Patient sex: M
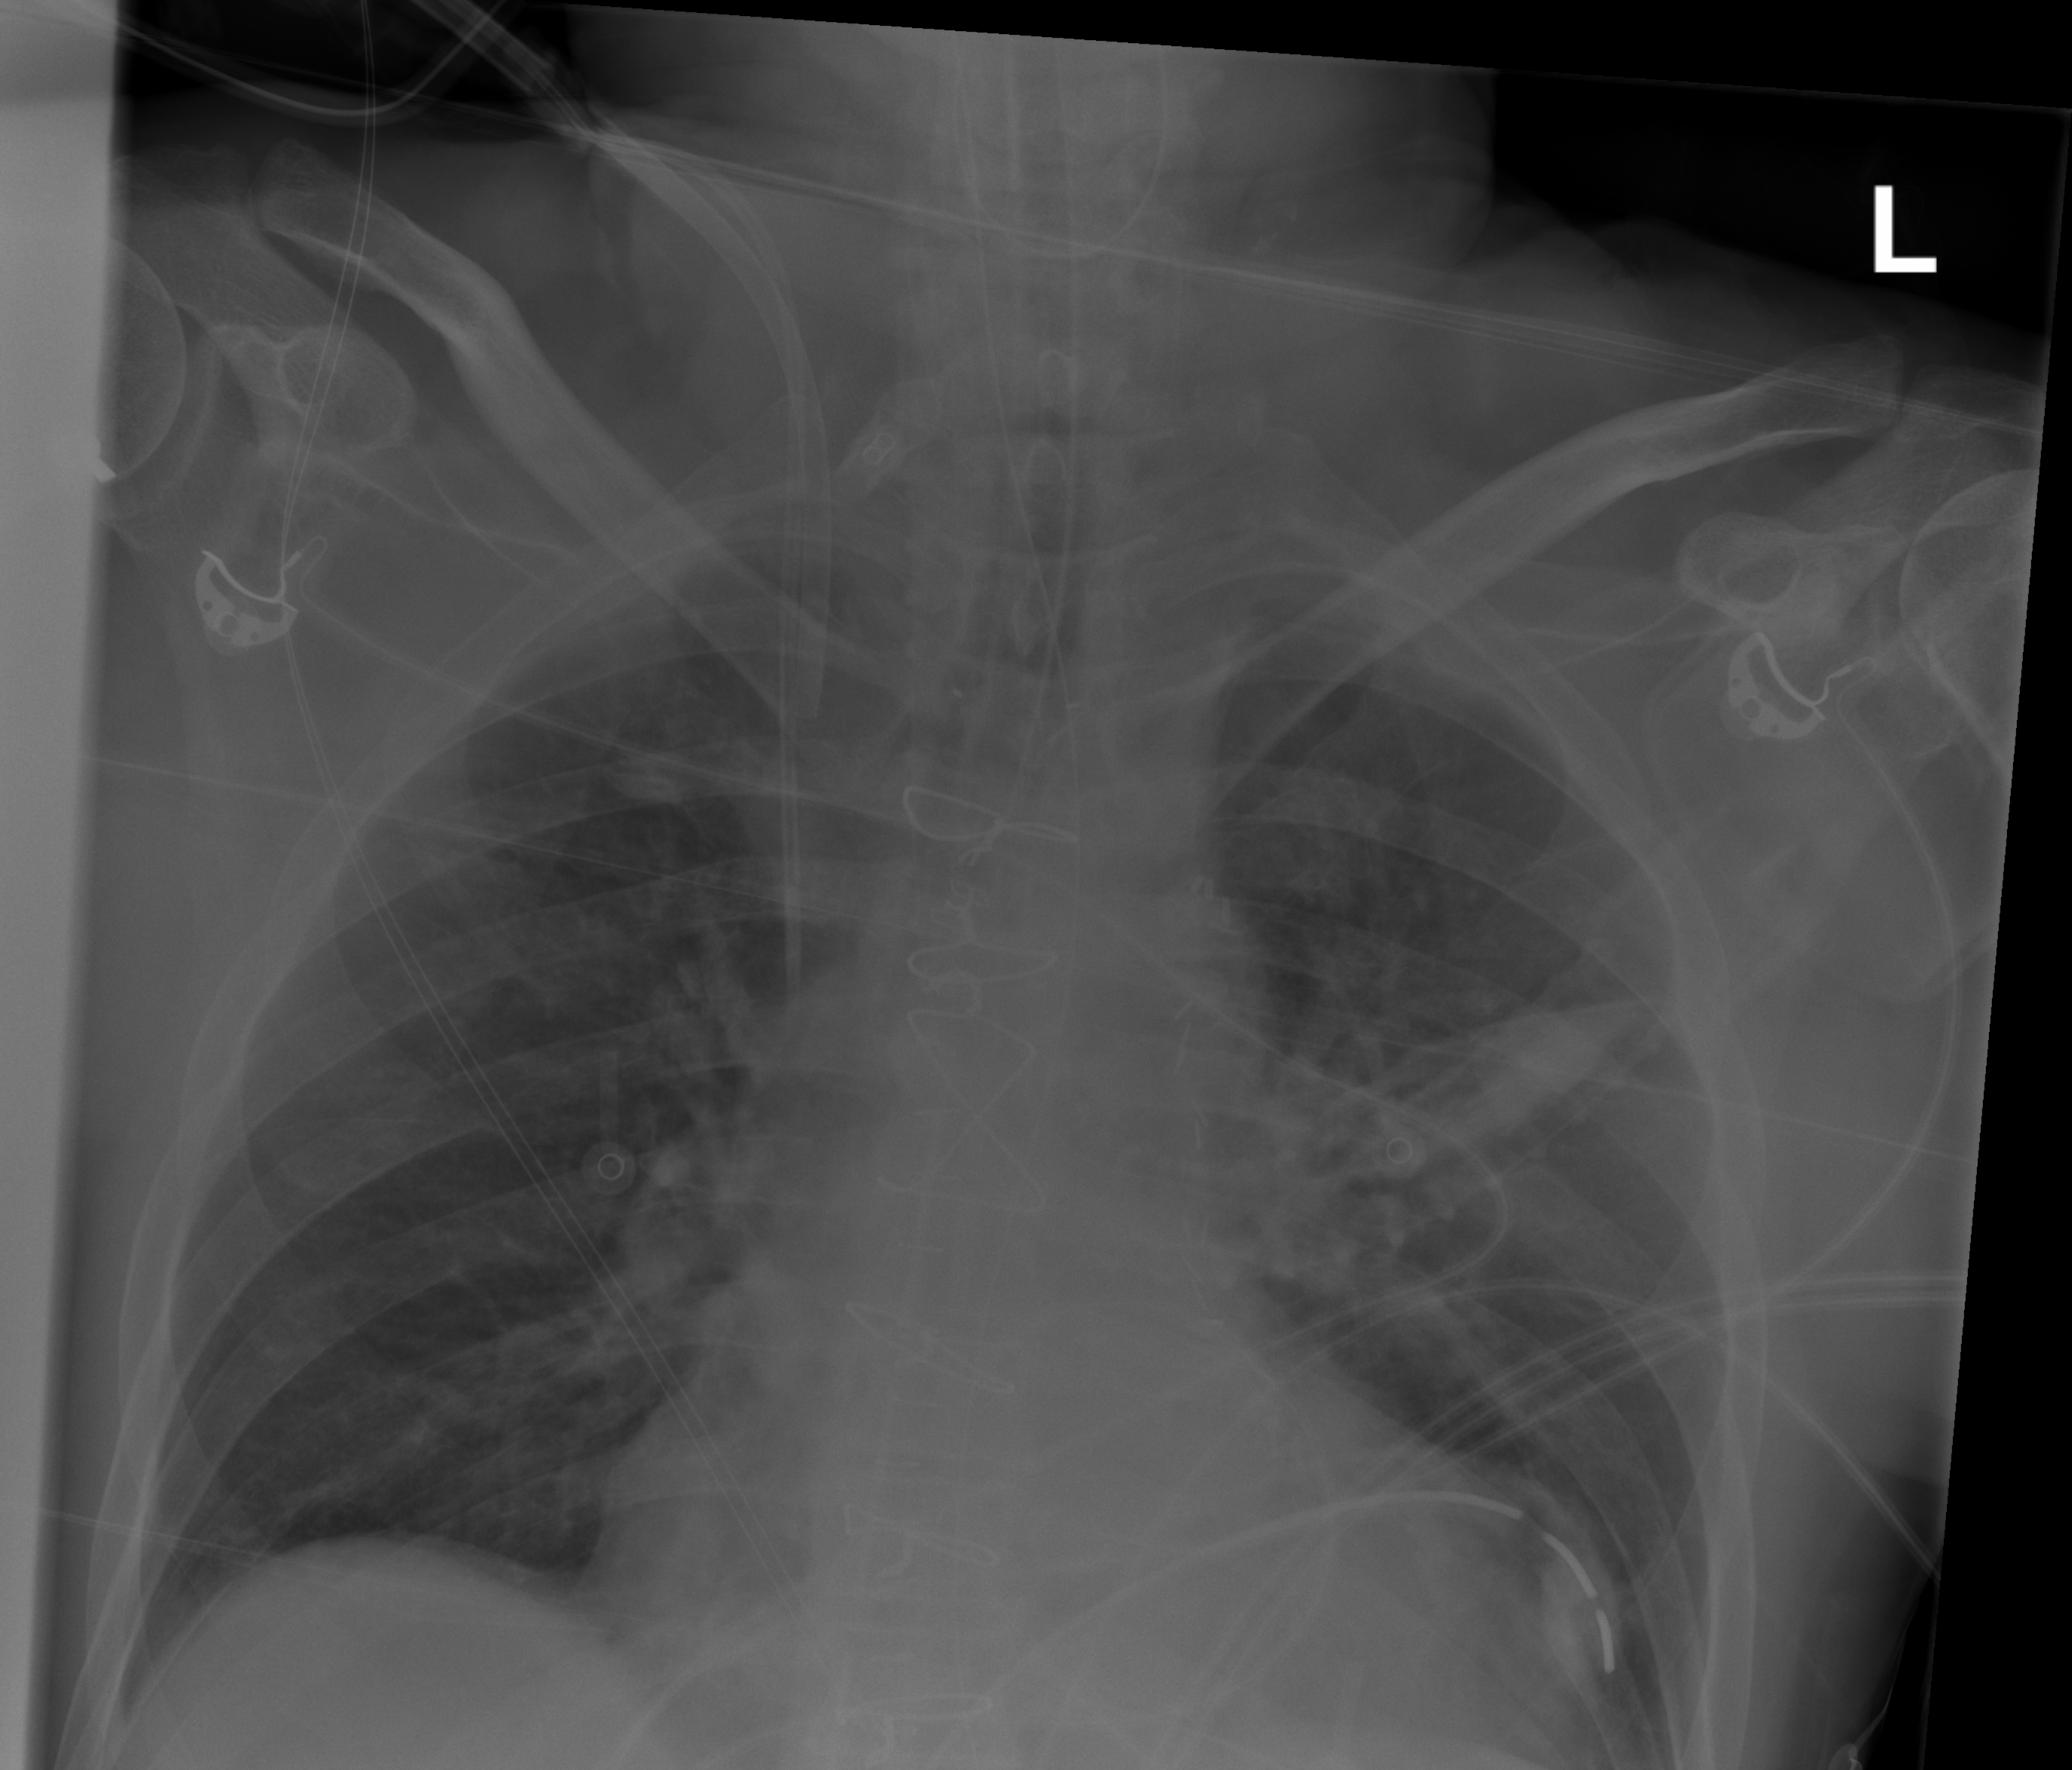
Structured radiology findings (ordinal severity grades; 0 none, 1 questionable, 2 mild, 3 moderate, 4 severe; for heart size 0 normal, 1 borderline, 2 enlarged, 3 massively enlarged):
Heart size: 2
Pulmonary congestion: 0
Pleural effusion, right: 0
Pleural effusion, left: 0
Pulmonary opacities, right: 0
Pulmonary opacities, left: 0
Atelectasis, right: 0
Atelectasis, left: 2